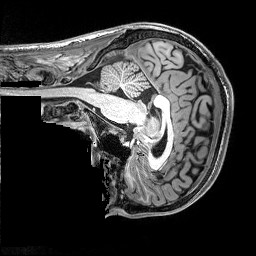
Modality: T1w
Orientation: sagittal
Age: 25
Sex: male